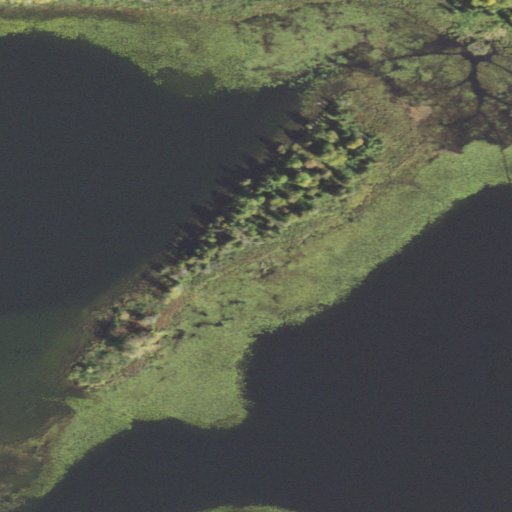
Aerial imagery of island in Minnesota named Hog Island containing open water, woody wetlands, grassland, mixed forest, herbaceous wetlands, deciduous forest, and evergreen forest